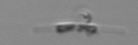
Label: Leptocylindrus